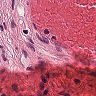
Metastatic tissue present: no